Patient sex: F
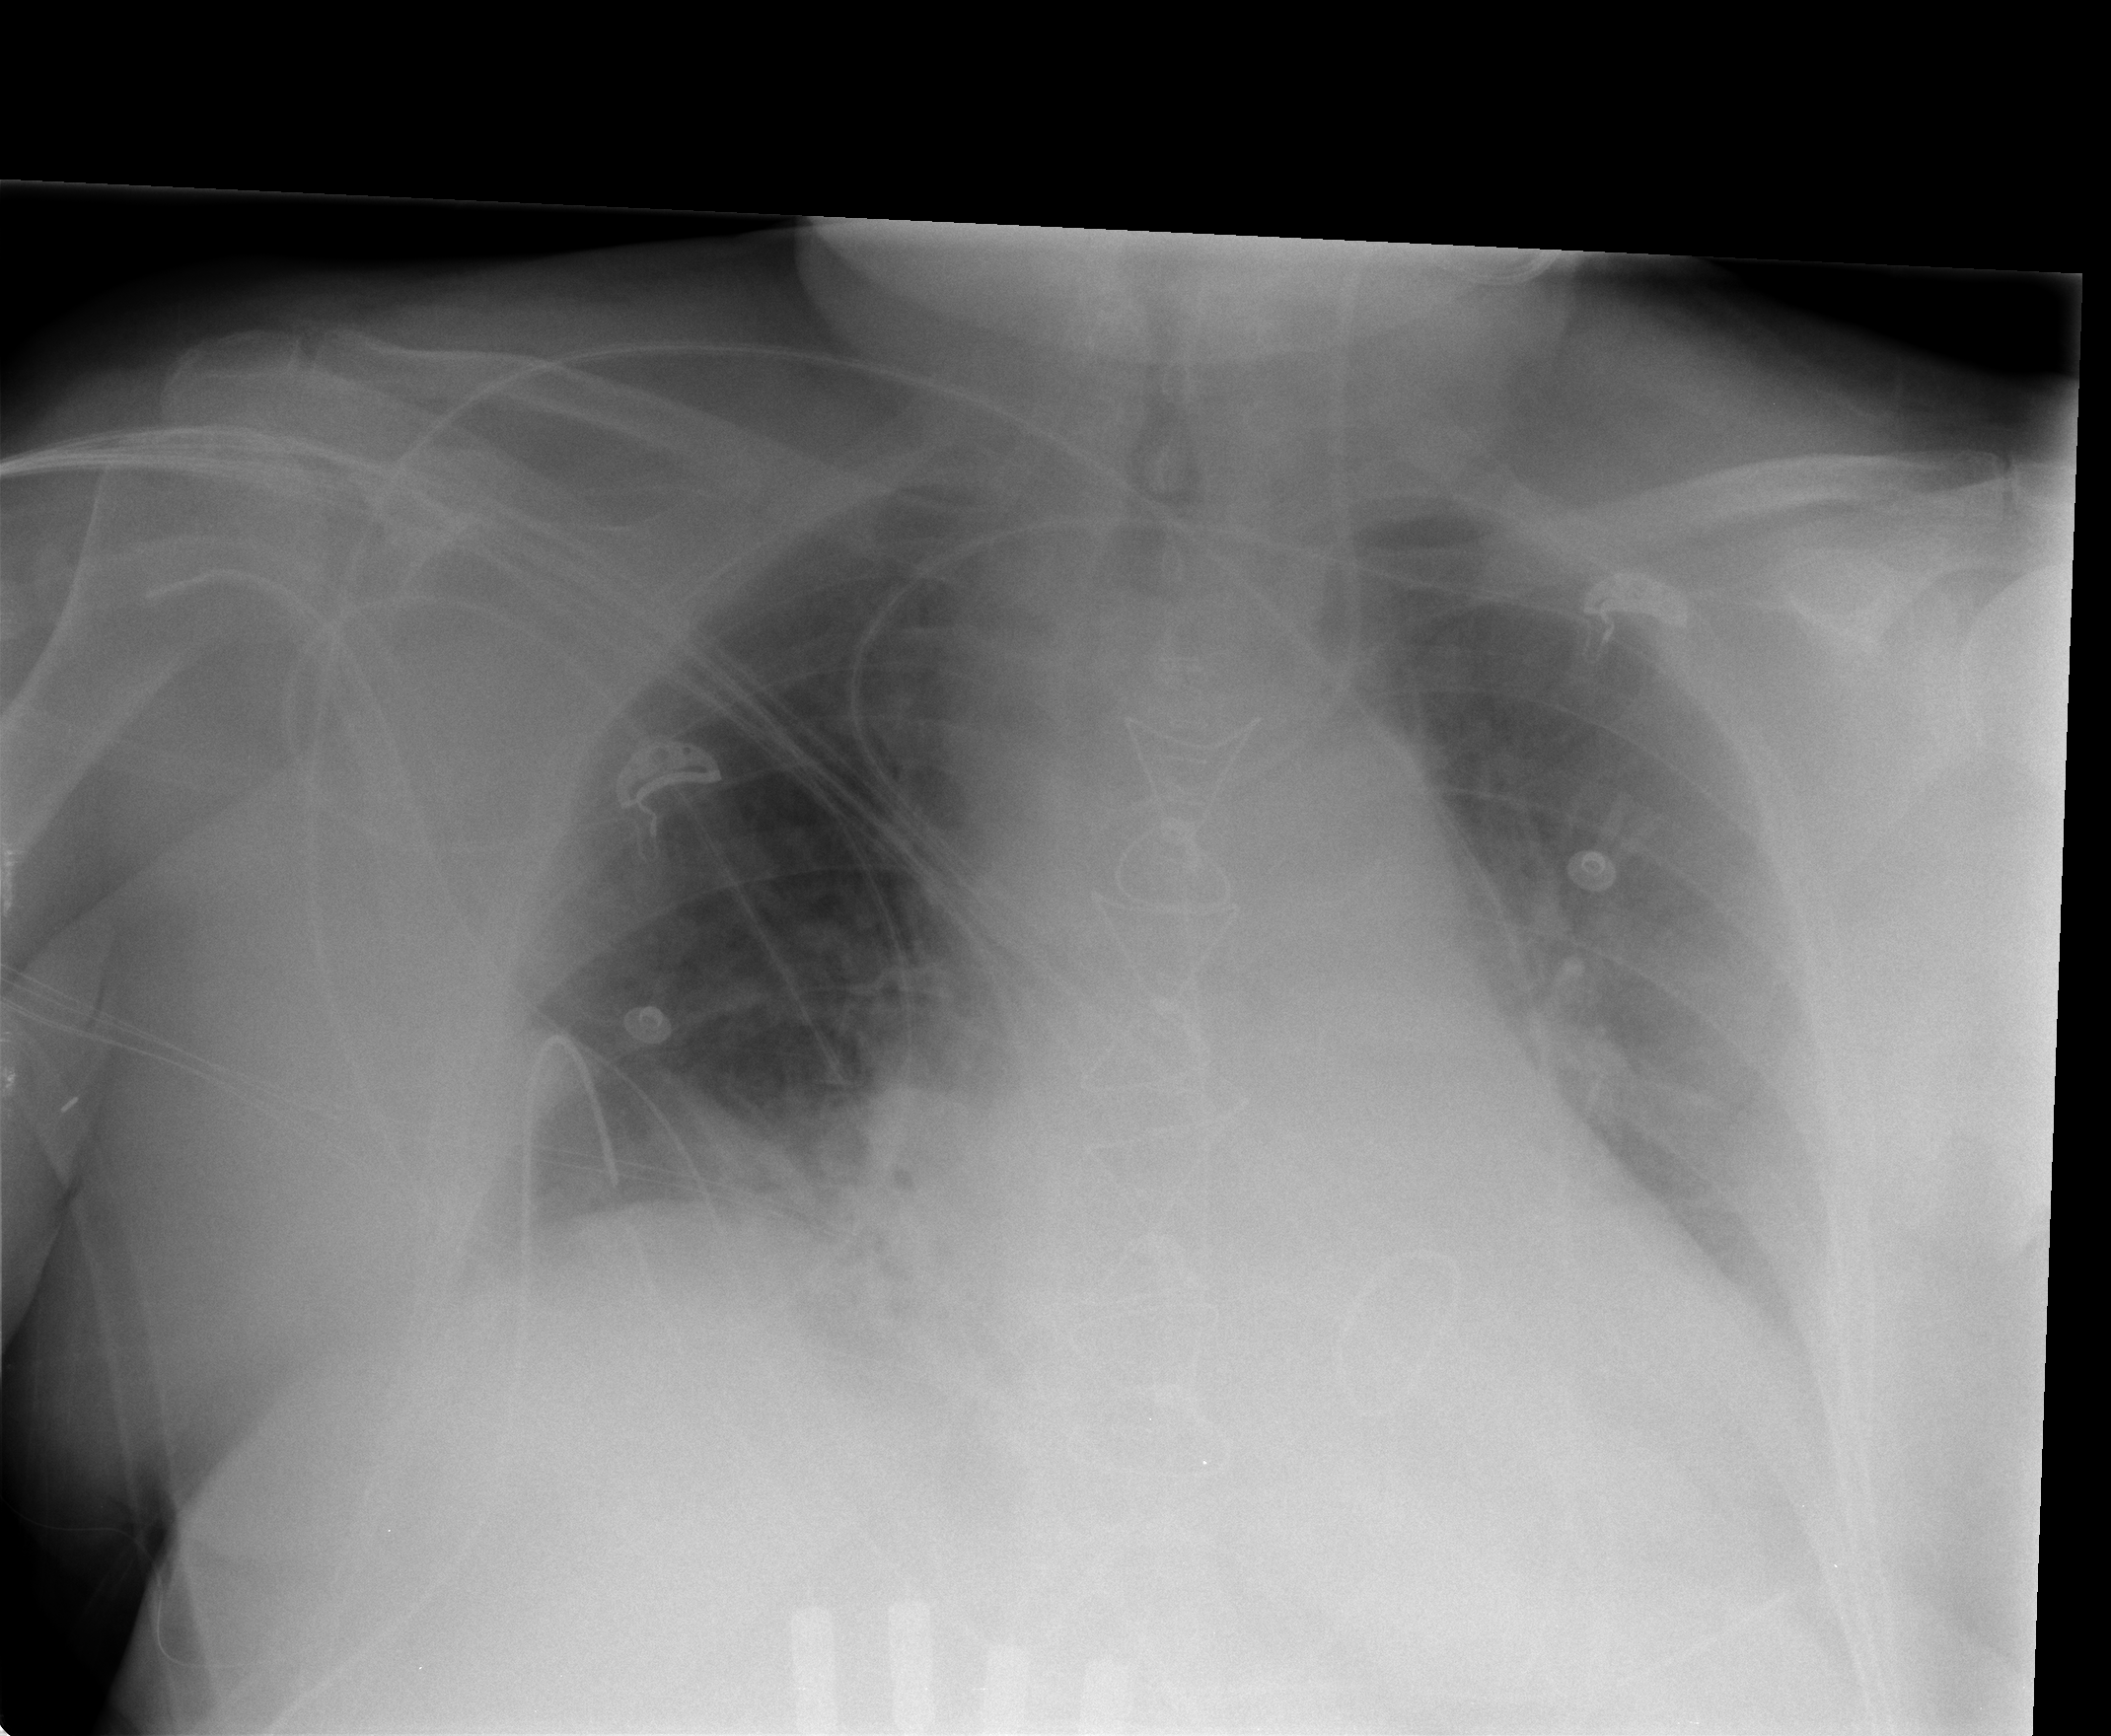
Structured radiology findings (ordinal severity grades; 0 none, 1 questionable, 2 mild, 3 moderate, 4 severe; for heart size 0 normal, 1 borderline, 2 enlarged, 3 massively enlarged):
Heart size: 1
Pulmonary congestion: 2
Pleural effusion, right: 2
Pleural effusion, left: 1
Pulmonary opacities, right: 2
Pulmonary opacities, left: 0
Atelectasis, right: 2
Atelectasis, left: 1